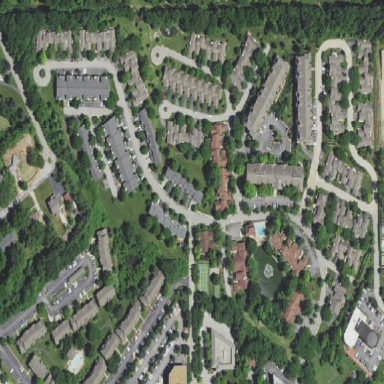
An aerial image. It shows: Condominium within residential area.